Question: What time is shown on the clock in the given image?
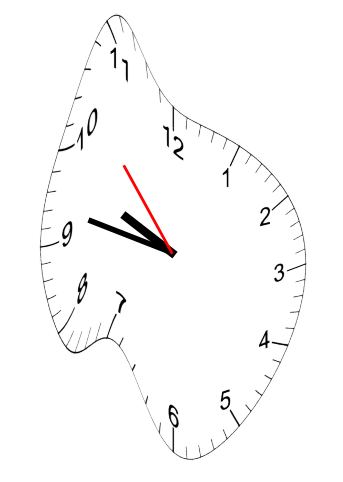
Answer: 09:46:53